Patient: sex F, age 62
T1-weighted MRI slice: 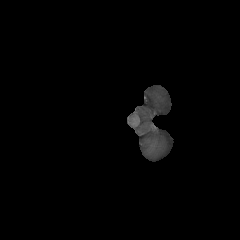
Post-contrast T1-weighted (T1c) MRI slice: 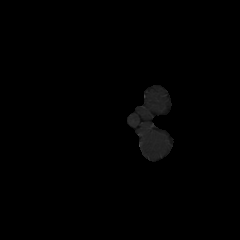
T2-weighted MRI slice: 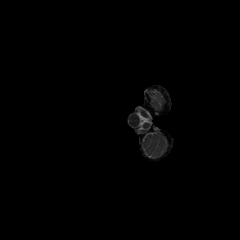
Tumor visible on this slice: no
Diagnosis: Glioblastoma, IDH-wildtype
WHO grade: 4